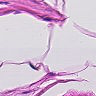
Metastatic tissue present: no